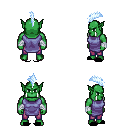
a pixel art fantasy rpg character, male body template, orc, green skin, chain tabard jacket, magenta pants, white cyan mohawk hairstyle, white cloth bandages, black slippers, four views (front, back, left, right), 2x2 character sprite sheet, small pixel art, hard edges, no anti-aliasing